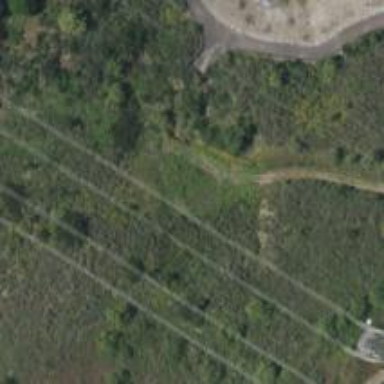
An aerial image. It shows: Power pole.